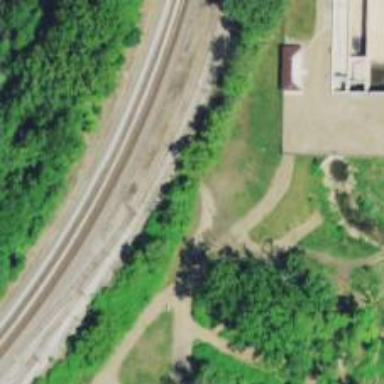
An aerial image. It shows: Manifest railway yard.